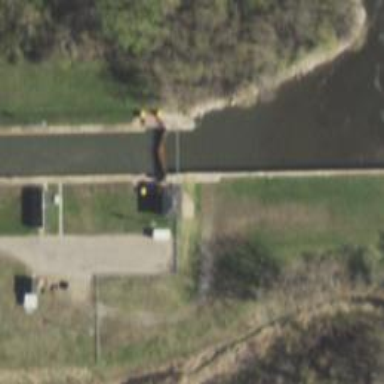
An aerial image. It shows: Lock gate on waterway.